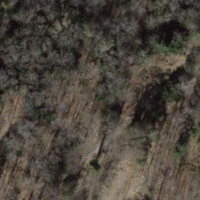
EUNIS habitat code: 41
Species observed at this site:
Neottia nidus-avis
Tussilago farfara